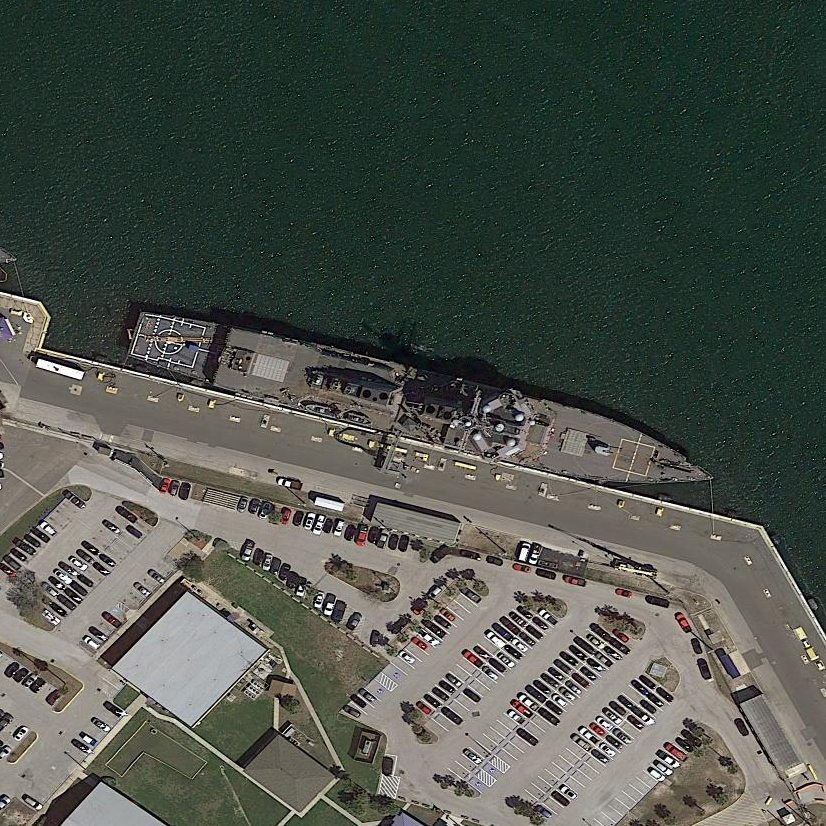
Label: Arleigh_Burke-class_destroyer